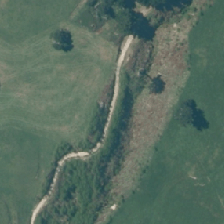
Land cover: low_producing_grassland